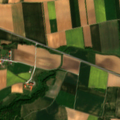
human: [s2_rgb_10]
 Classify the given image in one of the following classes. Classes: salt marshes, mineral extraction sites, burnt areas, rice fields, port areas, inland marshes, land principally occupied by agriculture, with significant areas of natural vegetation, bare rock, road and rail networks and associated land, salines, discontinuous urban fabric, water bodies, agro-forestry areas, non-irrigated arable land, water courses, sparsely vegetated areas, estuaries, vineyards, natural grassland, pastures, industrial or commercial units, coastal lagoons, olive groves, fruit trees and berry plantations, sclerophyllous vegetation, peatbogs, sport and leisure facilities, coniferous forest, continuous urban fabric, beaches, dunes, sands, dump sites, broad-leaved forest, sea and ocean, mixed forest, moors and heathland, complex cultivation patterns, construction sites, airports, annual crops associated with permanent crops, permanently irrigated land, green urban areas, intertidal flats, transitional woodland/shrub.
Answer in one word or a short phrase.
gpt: non-irrigated arable land, complex cultivation patterns, land principally occupied by agriculture, with significant areas of natural vegetation, mixed forest